Question: Code:
'''
from matplotlib import pyplot
import pandas
fig, axs = pyplot.subplots(figsize=(width, 5))
axs.plot(data_1, index_1,color=color)
ax2 = axs.twinx()
dataFrame = pandas.DataFrame(data={k:data}, index=index)
dataFrame.plot.bar(ax=ax2,rot=15, title=f"Timeseries analysis for {city}: {d} ({k})",alpha=foreground_opacity)
pyplot.close()
'''
There are multiple Y Axis in the graph.

I want to switch the background to foreground and vice versa
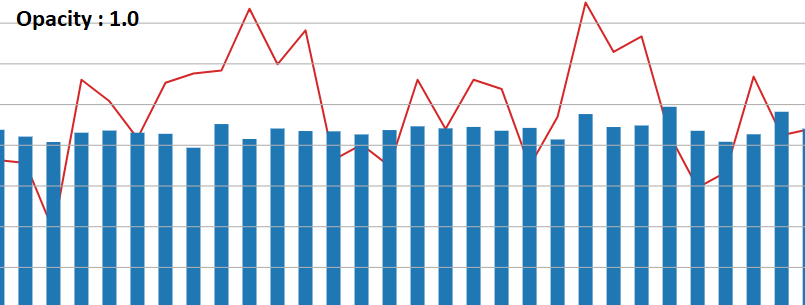
Answer: I think you can draw a bar chart first and then a line chart. Are there any restrictions on the order in which you can draw them?
'''
import matplotlib.pyplot as plt
import pandas as pd
data = [10,20,30,40,50]
index = [0,1,2,3,4]
data_1 = [25,15,35,45,55]
foreground_opacity = 1.0
dataFrame = pd.DataFrame({'data':data}, index=index)
# fig, ax2 = plt.subplots(figsize=(10, 5))
axs = dataFrame.plot.bar(rot=15, alpha=foreground_opacity, figsize=(10, 5))
ax = axs.twinx()
ax.plot(index, data_1, color='r', lw=3)
# pyplot.close()
plt.show()
'''
<URL>